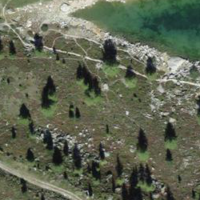
EUNIS habitat code: 26
Species observed at this site:
Marmota marmota
Campanula barbata
Vaccinium myrtillus